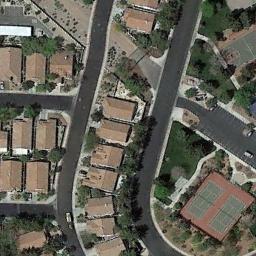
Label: tennis_court